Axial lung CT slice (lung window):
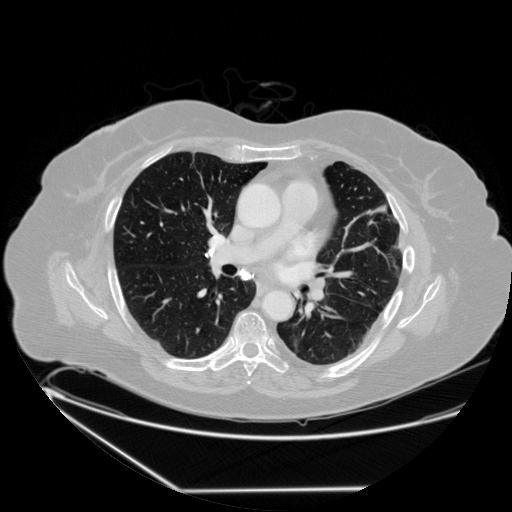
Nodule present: no